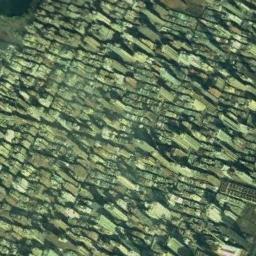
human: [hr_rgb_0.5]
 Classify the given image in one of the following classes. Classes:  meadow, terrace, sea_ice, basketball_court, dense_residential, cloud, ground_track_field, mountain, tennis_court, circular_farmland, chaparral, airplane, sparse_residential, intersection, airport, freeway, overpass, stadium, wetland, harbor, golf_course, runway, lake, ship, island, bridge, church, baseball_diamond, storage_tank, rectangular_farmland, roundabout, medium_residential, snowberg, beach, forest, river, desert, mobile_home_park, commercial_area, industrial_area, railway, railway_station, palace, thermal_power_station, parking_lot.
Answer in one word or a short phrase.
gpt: commercial_area